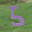
Label: 5